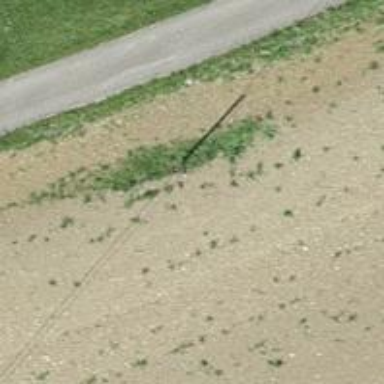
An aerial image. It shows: Power pole.